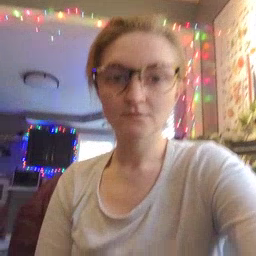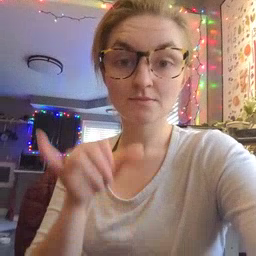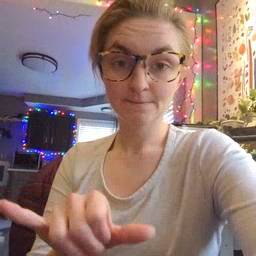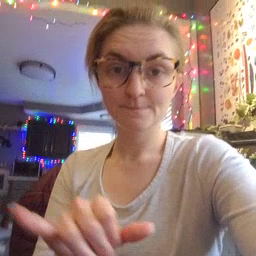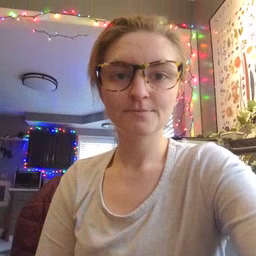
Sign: stay